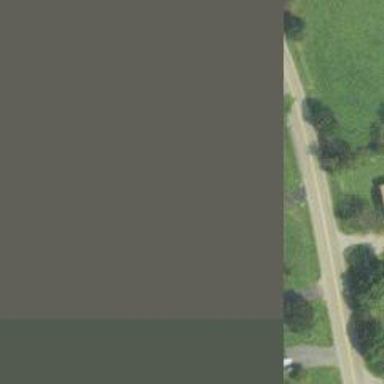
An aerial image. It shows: Driveway.